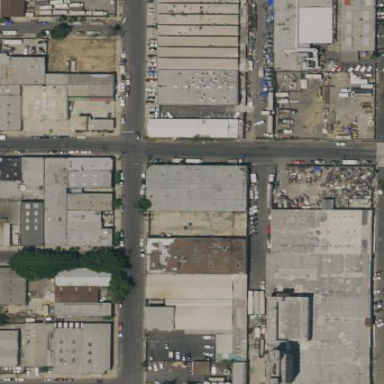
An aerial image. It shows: Warehouse.